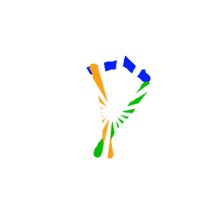
Shape: kite